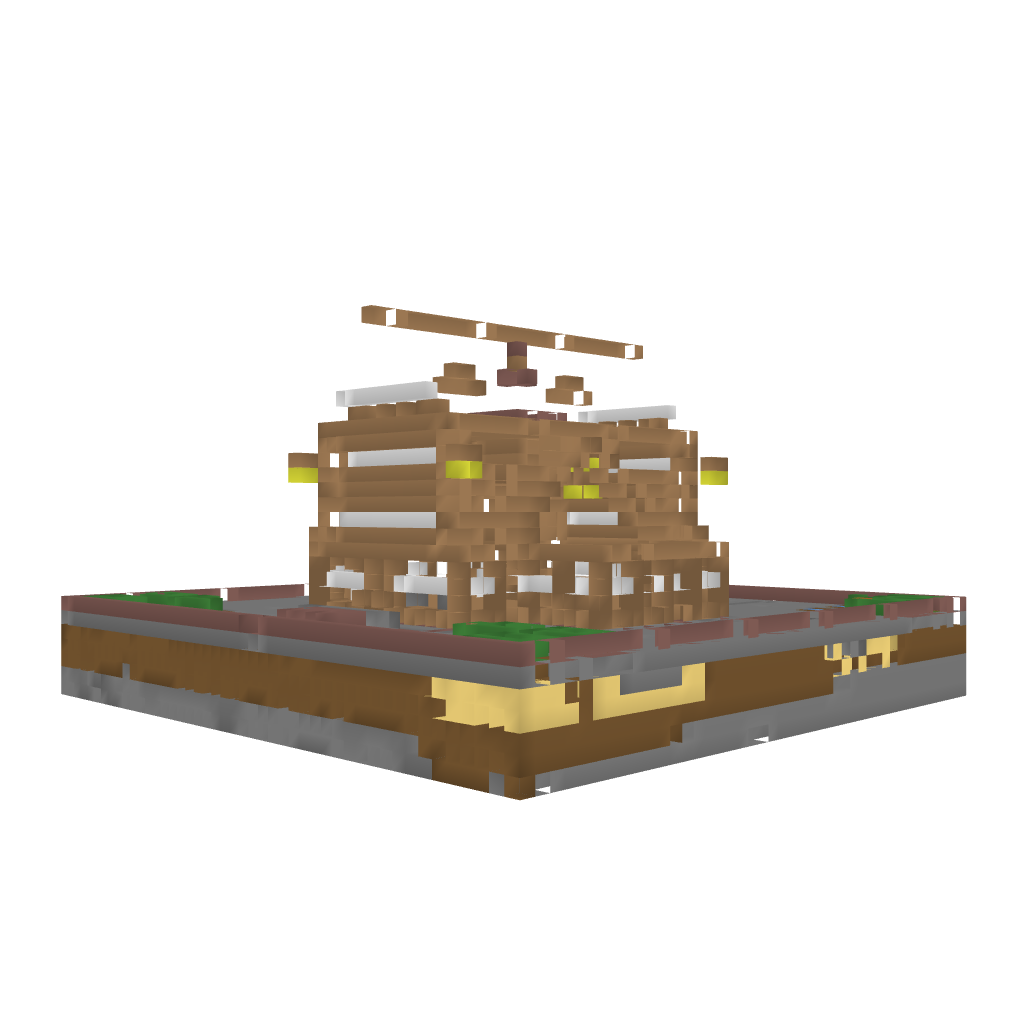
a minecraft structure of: kierownik's mansion bad low quality